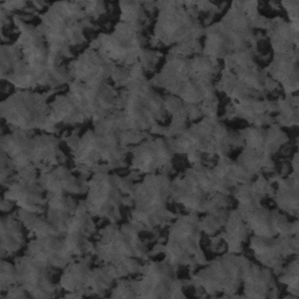
Label: frost